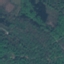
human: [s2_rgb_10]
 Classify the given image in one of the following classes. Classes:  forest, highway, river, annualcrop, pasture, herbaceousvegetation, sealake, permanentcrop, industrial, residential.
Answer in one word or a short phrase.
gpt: Forest